Question: I'm going to add support of different timezone in my ASP.NET MVC3 app.
The solution is to store date values in UTC time, and store user timezone offset.
So, I need 2 things:
1. Send date values to user in "user time" (it's clear, I pass date to wrapper that convert time to user time)
2. Retrieve date from user in "user time" and convert it to UTC.
Question is - what is the nice way to convert input date values to UTC time. Or is there a generic way to add some converting rules to ASP.NET MVC ?
This is ideal schema what I want (controller receive already converted values)

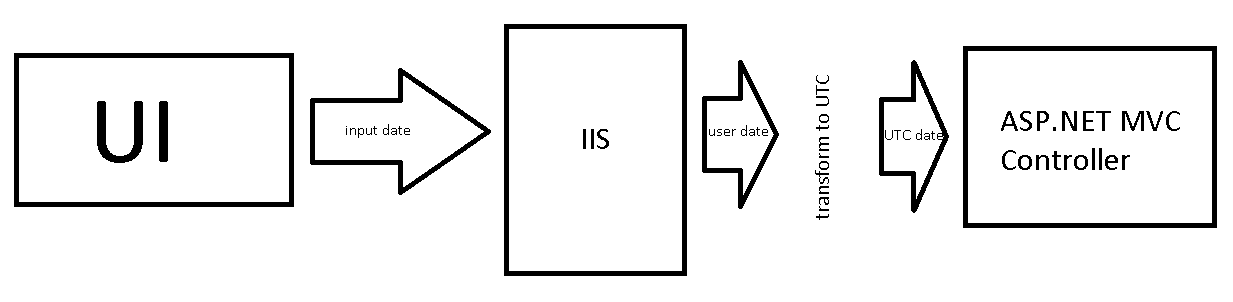
Answer: A way could be to create your own ModelBinder that do the work of mapping and preparing the data for your action method in the controller.
<URL> should give you an idea of what I mean. Obviously I'm assuming that you can get all the data you need inside the method
'''
BindModel(ControllerContext controllerContext, ModelBindingContext bindingContext);
'''
Like getting the user timezone with a repository or a hidden field in the post.